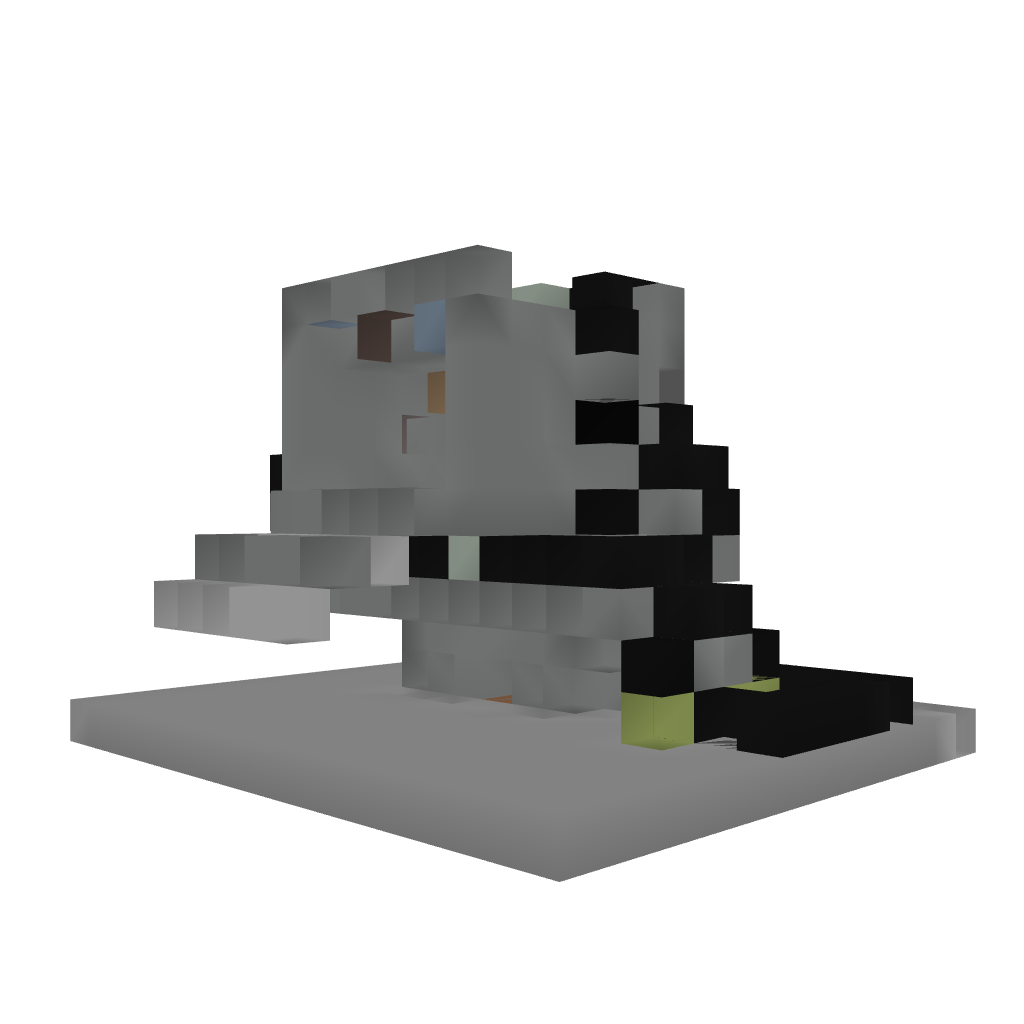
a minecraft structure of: System redstone door (5 by 3 pistons)